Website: walmart
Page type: gifting
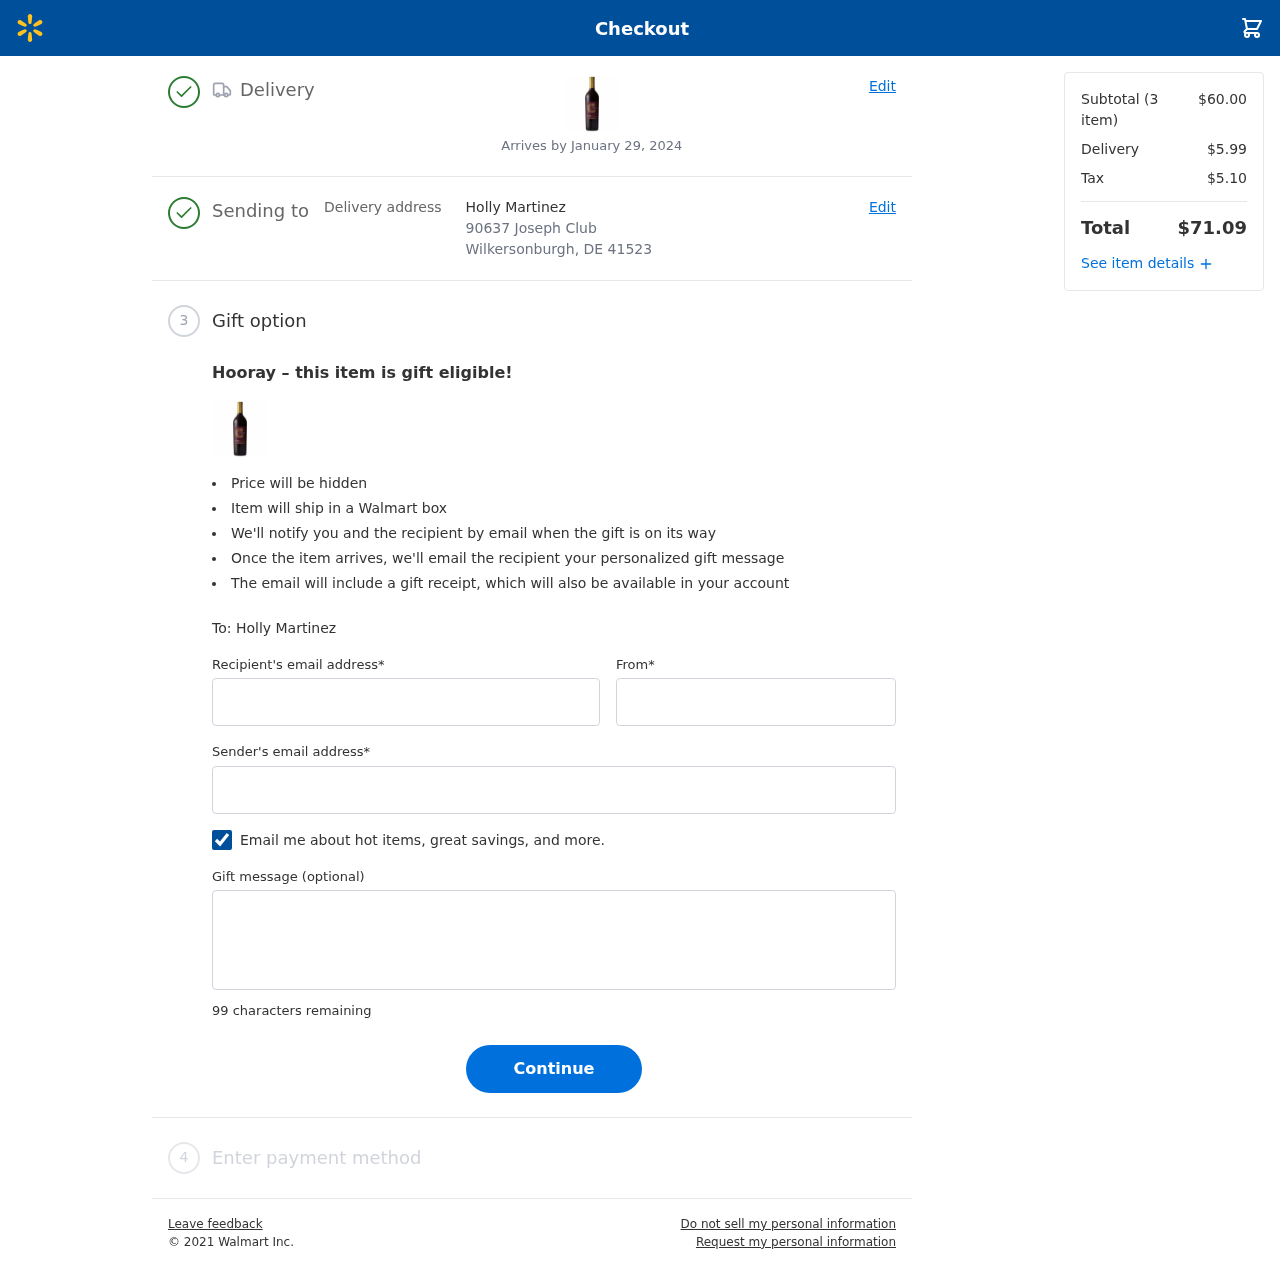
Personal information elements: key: PII_CITY_STATE_ZIP
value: Wilkersonburgh, DE 41523
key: PII_EMAIL
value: billy_kirk@gmail.com
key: PII_FIRSTNAME
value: Billy
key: PII_GIFT_EMAIL
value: hollymartinez@hotmail.com
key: PII_GIFT_FULLNAME
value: Holly Martinez
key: PII_GIFT_MESSAGE
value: Happy birthday, Holly! I thought you’d enjoy this special red blend for your celebration—perfect for toasting to another amazing year ahead. Cheers to you and all the wonderful moments to come!

Billy
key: PII_STREET
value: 90637 Joseph Club
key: PII_GIFT_FIRSTNAME
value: Holly
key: PII_GIFT_LASTNAME
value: Martinez
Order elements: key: ORDER_DELIVERY_DATE
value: Arrives by January 29, 2024
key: ORDER_NUM_ITEMS
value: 3
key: ORDER_SUBTOTAL
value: $60.00
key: ORDER_SHIPPING_COST
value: $5.99
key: ORDER_TAX
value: $5.10
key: ORDER_TOTAL
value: $71.09